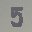
Label: 5